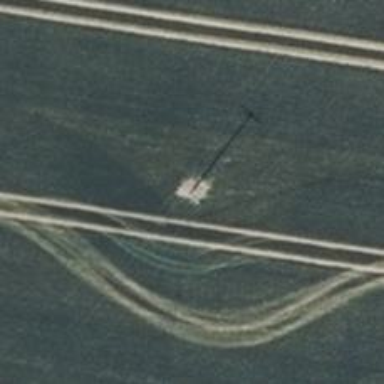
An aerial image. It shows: Minor power line with three cables.